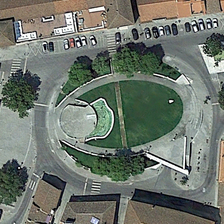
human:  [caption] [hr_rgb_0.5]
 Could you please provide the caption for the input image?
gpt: some buildings are around a square with some green trees .

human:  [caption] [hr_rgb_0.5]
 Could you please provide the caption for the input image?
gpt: some buildings are around a square with some green trees .

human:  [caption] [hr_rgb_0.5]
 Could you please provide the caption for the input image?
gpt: some buildings are around a square with some green trees .

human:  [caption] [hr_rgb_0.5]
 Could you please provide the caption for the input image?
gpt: some buildings are around a square with some green trees .

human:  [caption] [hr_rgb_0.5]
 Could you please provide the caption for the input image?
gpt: some buildings are around a square with some green trees .